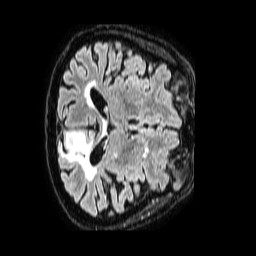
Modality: FLAIR
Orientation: axial
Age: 55
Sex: female
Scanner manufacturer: philips
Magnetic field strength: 1.5 T
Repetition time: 4.8 s
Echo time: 0.3 s